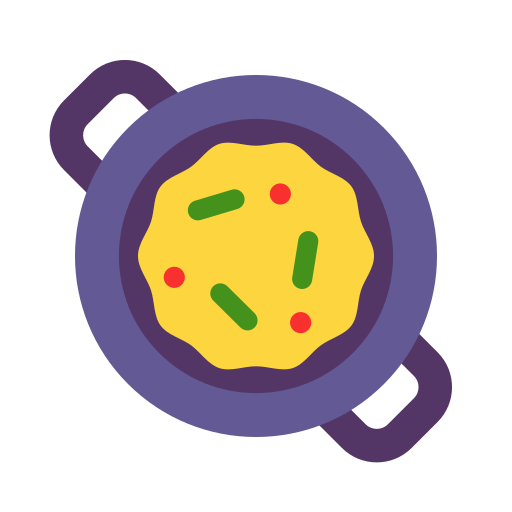
shallow pan of food flat